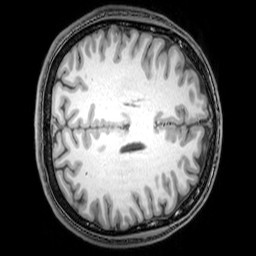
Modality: T1w
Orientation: axial
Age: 22
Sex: male
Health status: healthy
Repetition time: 0.081 s
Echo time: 0.037 s